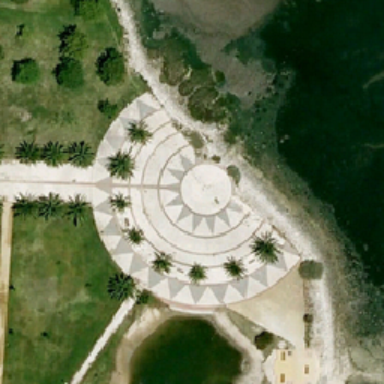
Half circle square and dark green sea close together .